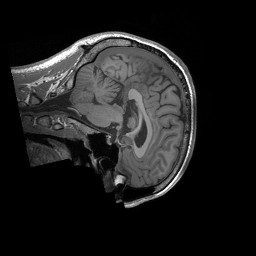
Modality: T1w
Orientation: sagittal
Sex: male
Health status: ill
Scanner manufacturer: siemens
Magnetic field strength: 3 T
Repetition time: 1.66 s
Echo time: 0.00254 s